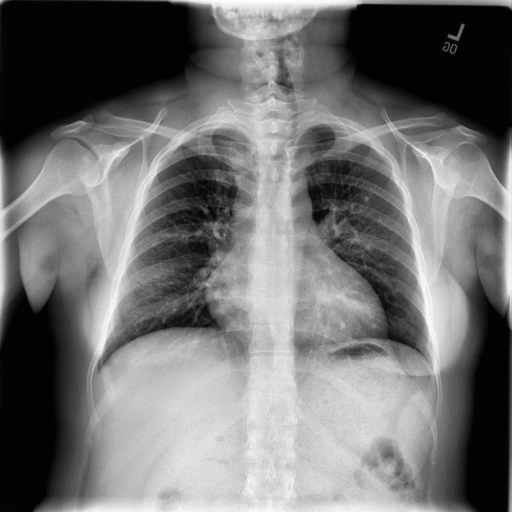
Finding: NORMAL